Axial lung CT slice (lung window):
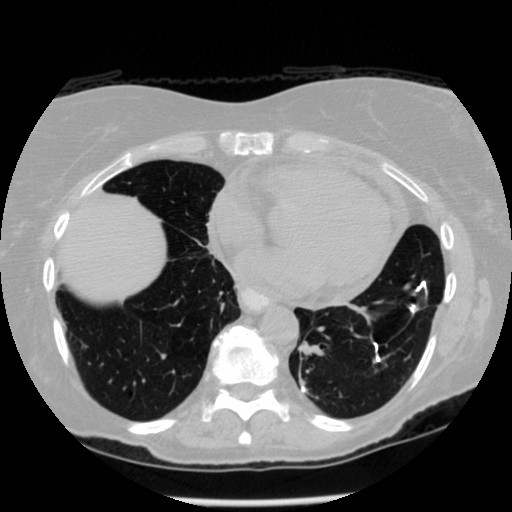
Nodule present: no